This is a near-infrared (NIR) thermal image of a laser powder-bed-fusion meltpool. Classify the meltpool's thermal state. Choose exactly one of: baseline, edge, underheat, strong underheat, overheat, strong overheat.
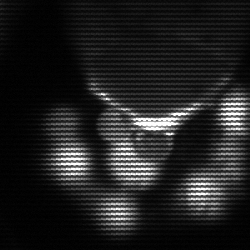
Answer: edge